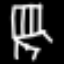
Label: chair